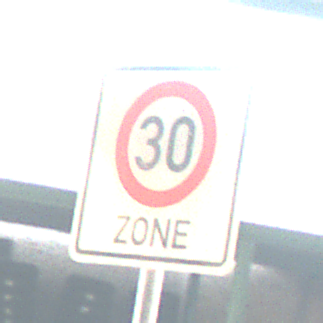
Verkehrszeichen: BeginnZone30
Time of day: MorningAfternoon
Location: Roofed (Special)
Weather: NotSpecified
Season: NotSpecified
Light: Artificial